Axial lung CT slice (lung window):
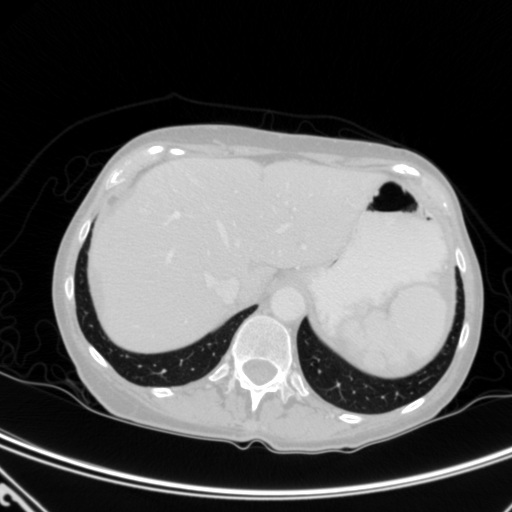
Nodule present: no